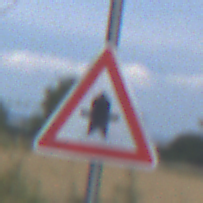
Verkehrszeichen: Vorfahrt
Umgebung: Outdoor, Nature
Tageszeit: MorningAfternoon
Wetter: PartlyCloudy
Licht: Natural
Jahreszeit: NotSpecified
Kontrast: MediumContrast